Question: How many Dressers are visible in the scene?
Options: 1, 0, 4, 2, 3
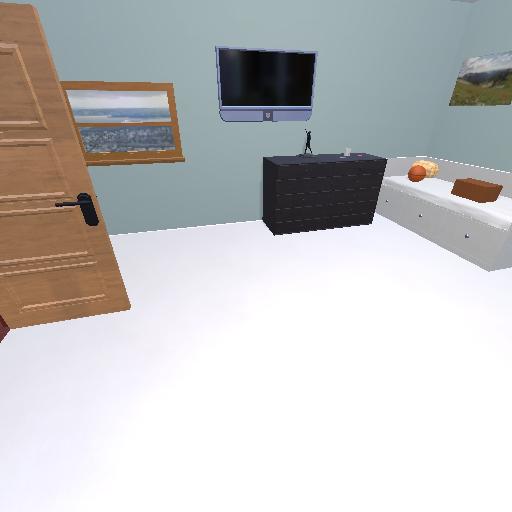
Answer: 1